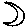
Label: moon